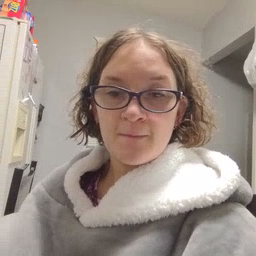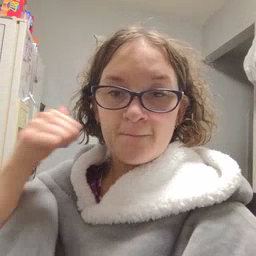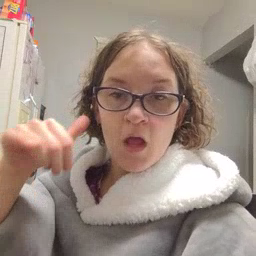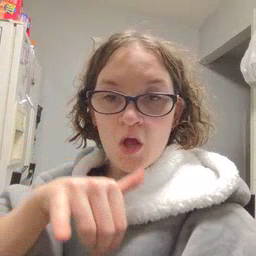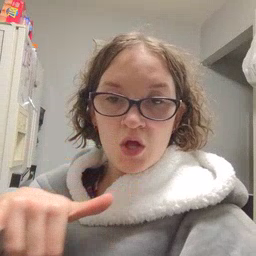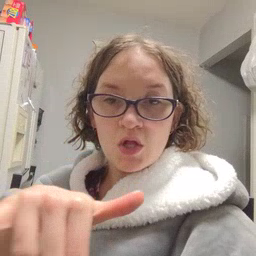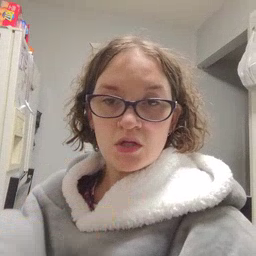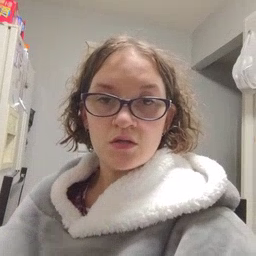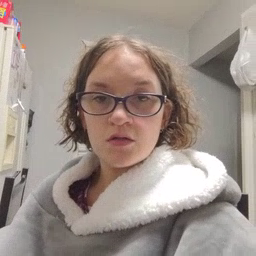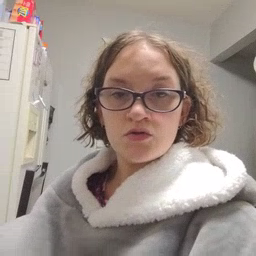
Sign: backyard